Question: I am using the image below but I am using it as it is and it is not taking up the 100% of the screen.
I have thought of the following options but I would appreciate some advice on what to do:
1. Create a tile of the wood grain?
2. Create a strip of the wood grain?
'''
html{
background: url('../img/Body_BG.png') repeat-x 0 0 scroll;
background-color:#0C0C0C;
height:100%;
width:100%;
}
'''

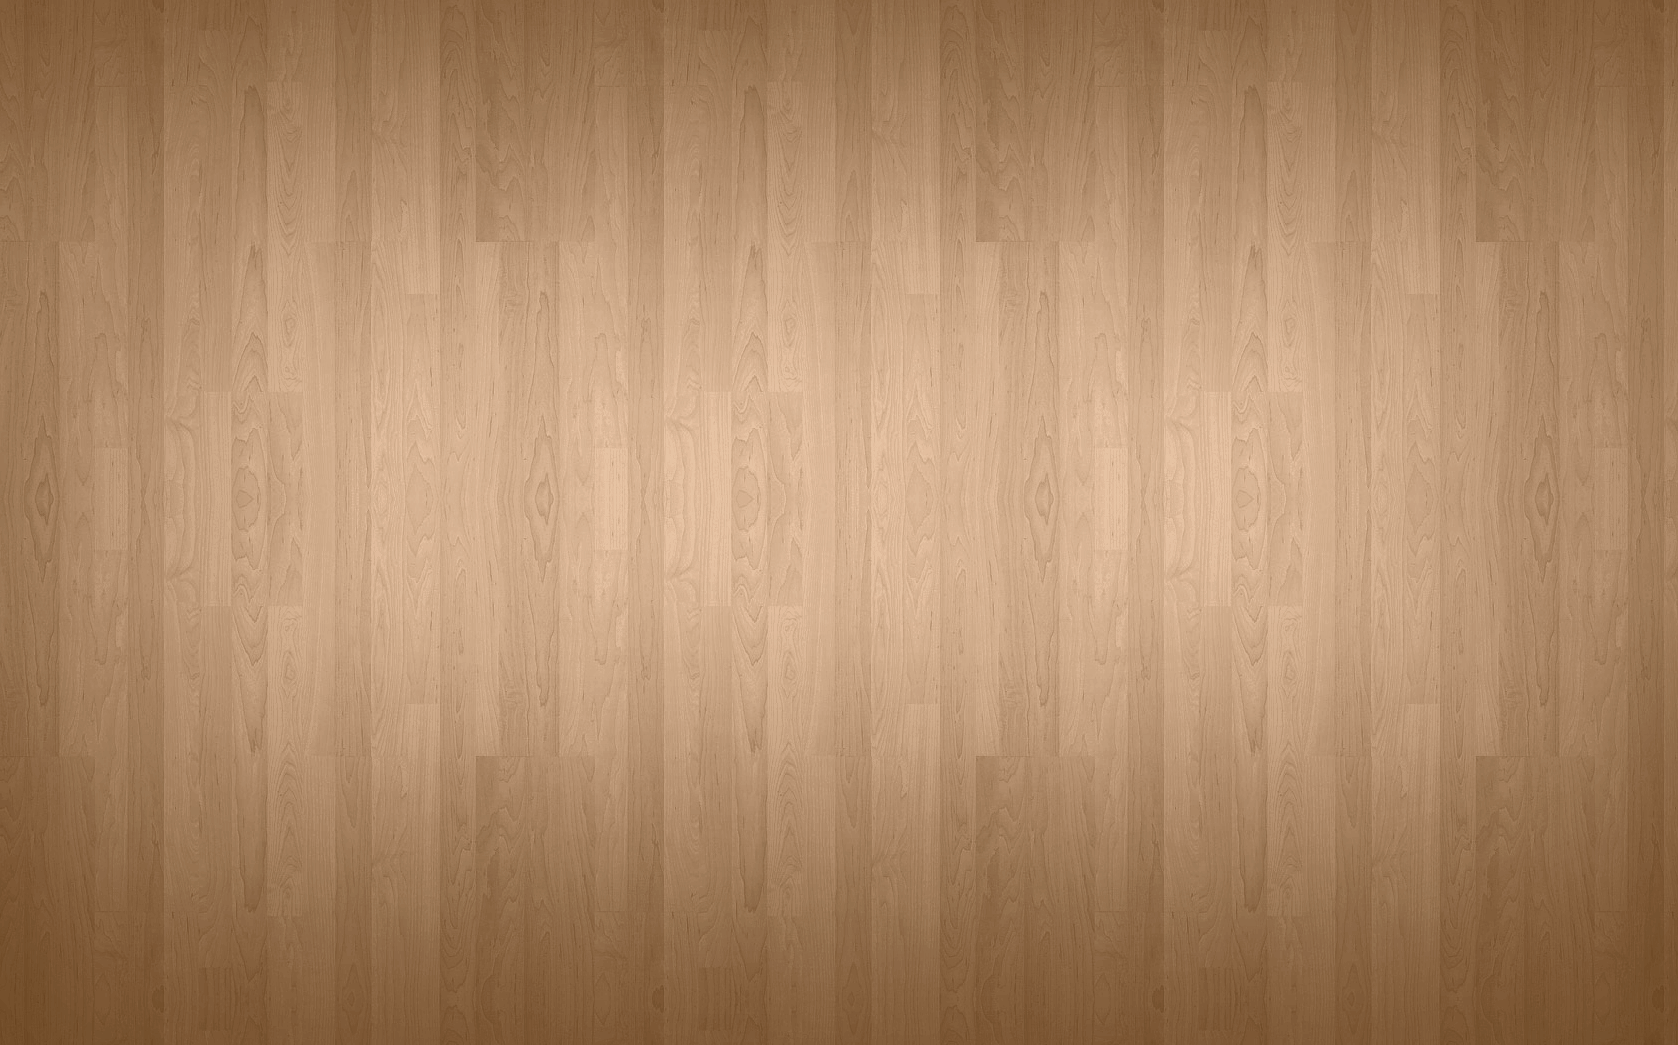
Answer: Add 'background-size: 100% 100%;' to 'html' and change 'repeat-x' to 'no-repeat'.
Demo: <URL>
'''
html{
background: url('http://i.stack.imgur.com/jGlzr.png') no-repeat 0 0 scroll;
background-color:#0C0C0C;
background-size: 100% 100%;
height:100%;
width:100%;
}
'''